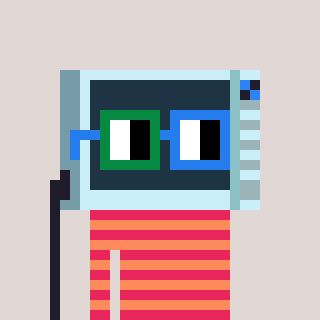
a pixel art character with square green and blue glasses, a microwave-shaped head and a peachy-colored body on a warm background